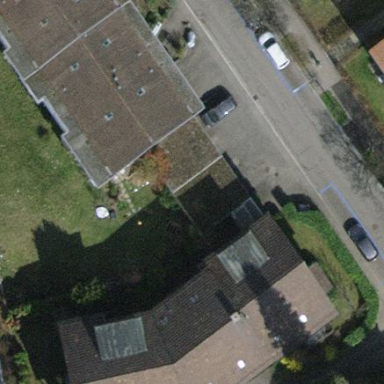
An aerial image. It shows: Group of garages.